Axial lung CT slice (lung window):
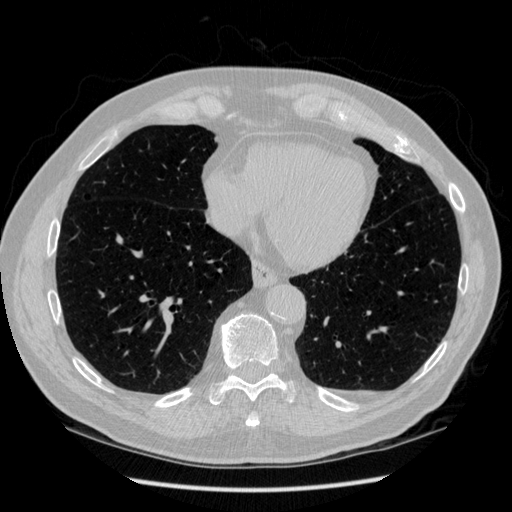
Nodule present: no